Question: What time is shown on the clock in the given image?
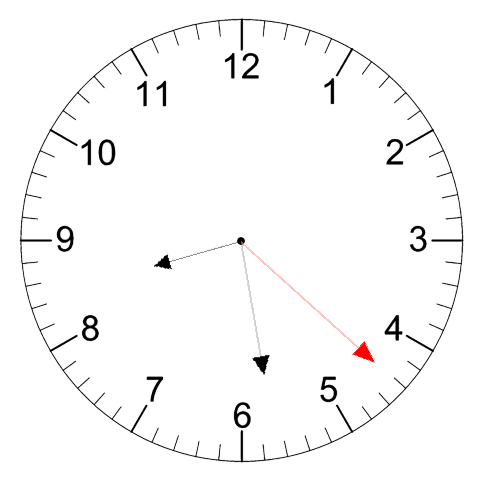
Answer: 08:28:22